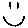
Label: smiley face